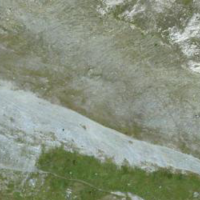
EUNIS habitat code: 48
Species observed at this site:
Marmota marmota
Gypaetus barbatus
Rupicapra rupicapra
Anthus spinoletta
Montifringilla nivalis
Charadrius morinellus
Prunella collaris
Capra ibex
Papilio machaon
Tachymarptis melba
Vanessa cardui
Fringilla montifringilla
Aquila chrysaetos
Phoenicurus ochruros
Aglais urticae
Pyrrhocorax graculus
Falco tinnunculus